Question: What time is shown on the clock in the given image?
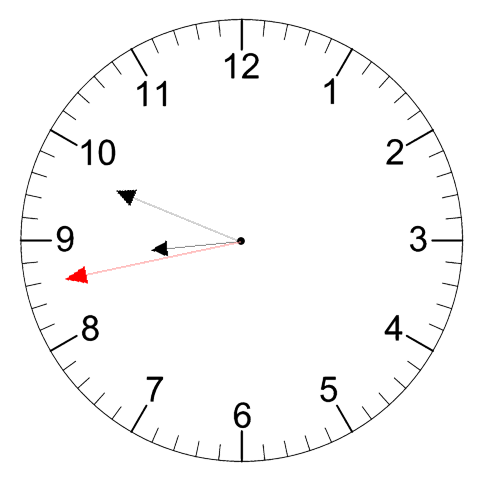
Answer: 08:48:43